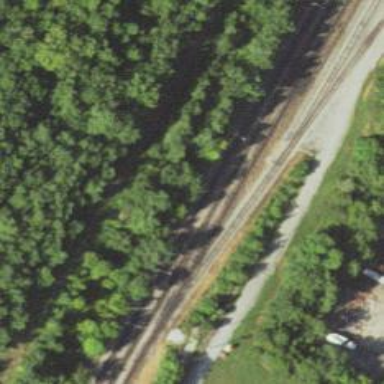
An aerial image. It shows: Railway spur service.